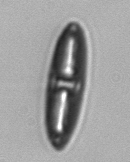
Label: Ephemera